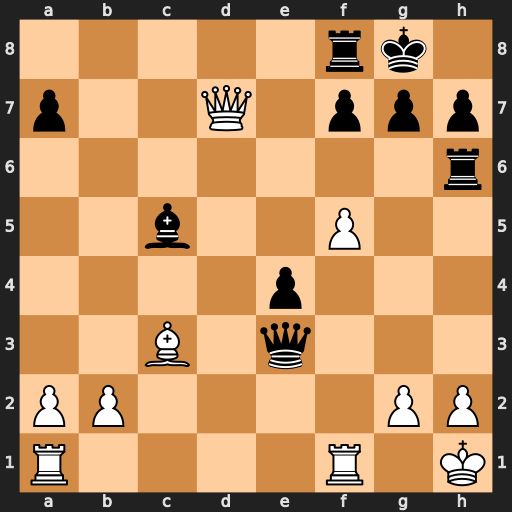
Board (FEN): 5rk1/p2Q1ppp/7r/2b2P2/4p3/2B1q3/PP4PP/R4R1K
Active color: w
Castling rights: -
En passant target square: -
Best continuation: Bd2 Qd4 Qxd4 Bxd4 Bxh6